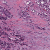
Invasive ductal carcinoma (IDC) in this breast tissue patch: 1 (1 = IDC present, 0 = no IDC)